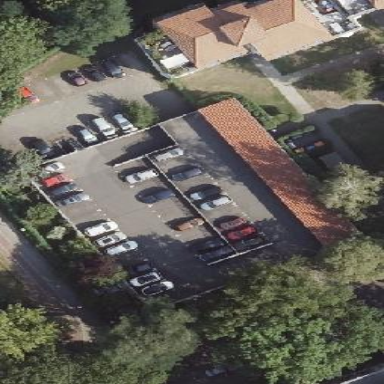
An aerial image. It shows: Multi-storey parking building with flat roof shape.